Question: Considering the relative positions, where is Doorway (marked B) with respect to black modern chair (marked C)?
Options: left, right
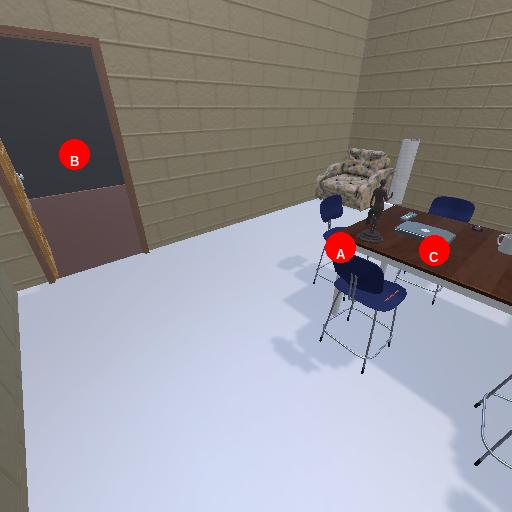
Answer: left